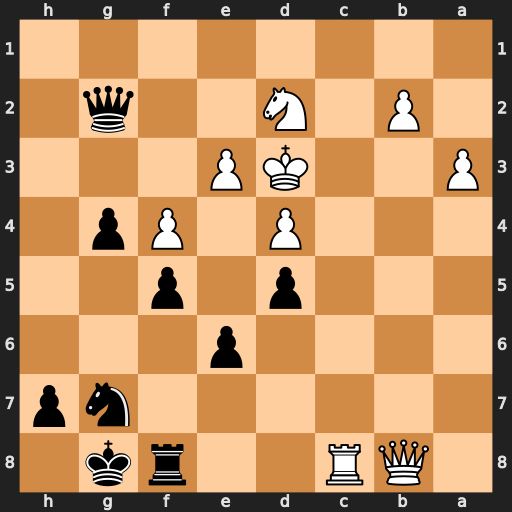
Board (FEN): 1QR2rk1/6np/4p3/3p1p2/3P1Pp1/P2KP3/1P1N2q1/8
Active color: b
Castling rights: -
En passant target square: -
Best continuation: Rxc8 Qxc8+ Kf7 Qc1 h5